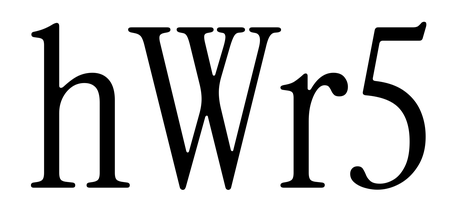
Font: InstrumentSerif-Regular